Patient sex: M
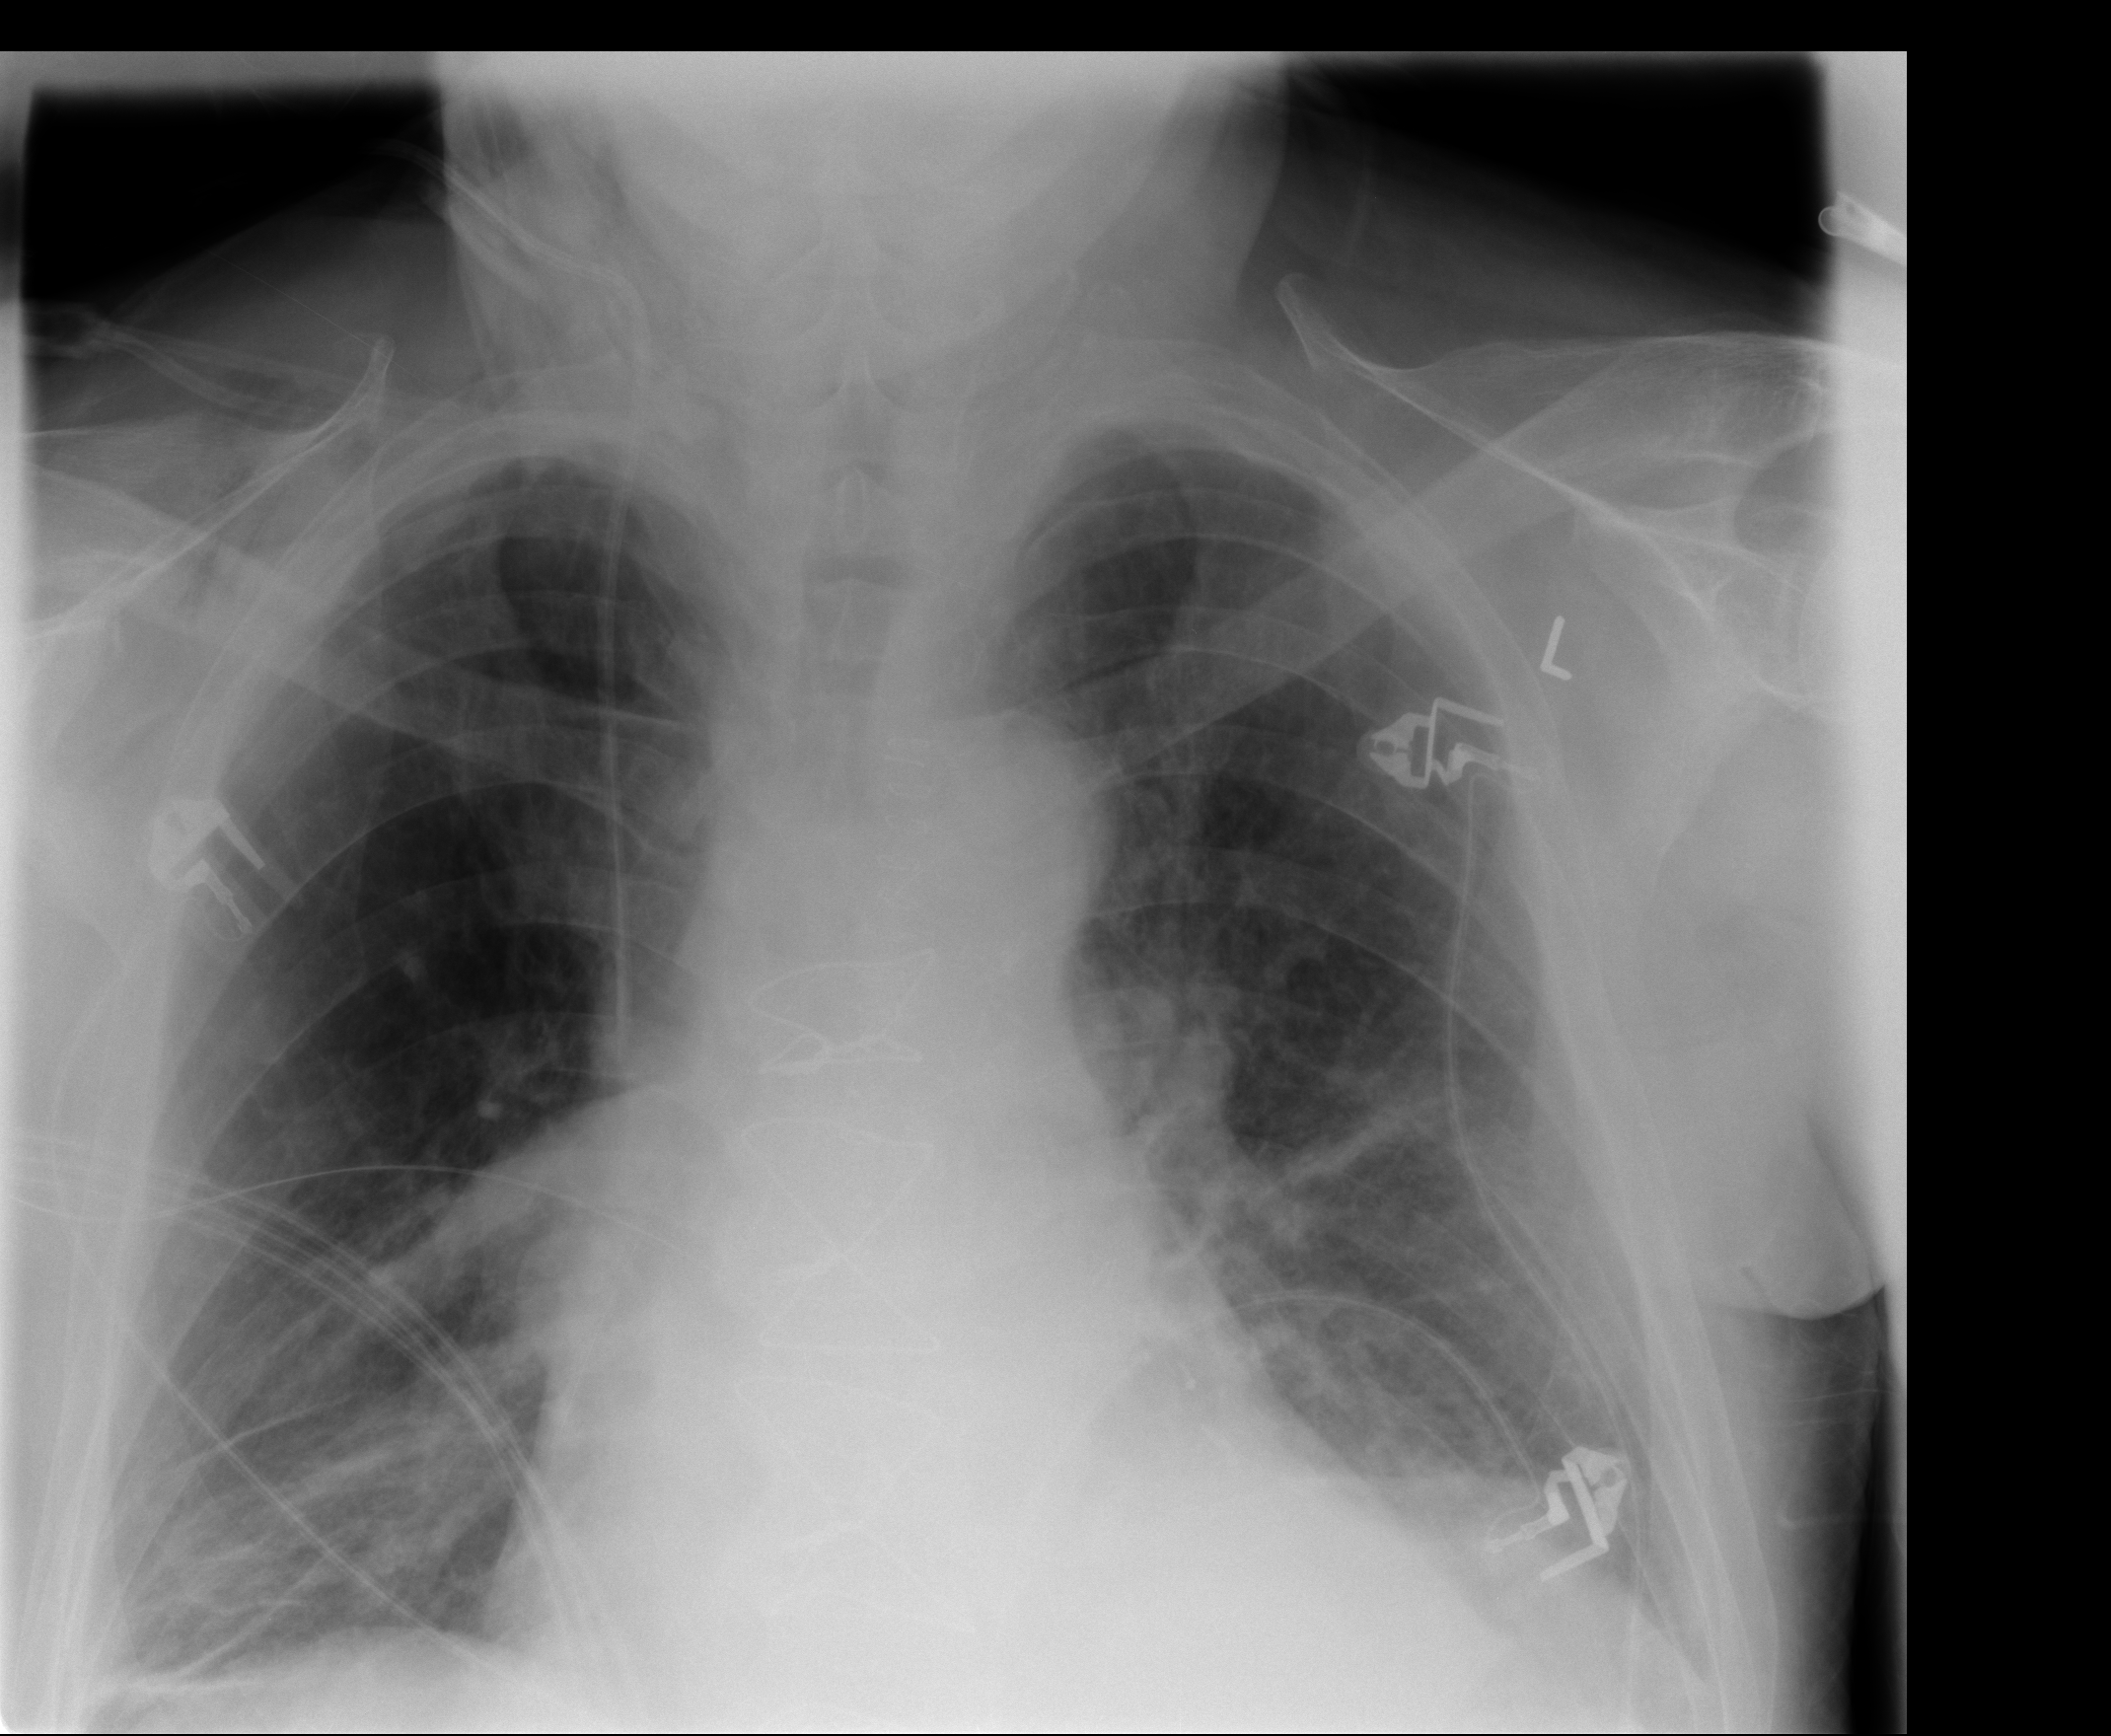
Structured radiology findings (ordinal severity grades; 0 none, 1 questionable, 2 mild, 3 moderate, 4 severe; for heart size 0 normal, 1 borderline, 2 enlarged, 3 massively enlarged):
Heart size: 1
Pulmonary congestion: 2
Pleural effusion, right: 2
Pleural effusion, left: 0
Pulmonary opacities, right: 0
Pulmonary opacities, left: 0
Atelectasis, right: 2
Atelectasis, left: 2